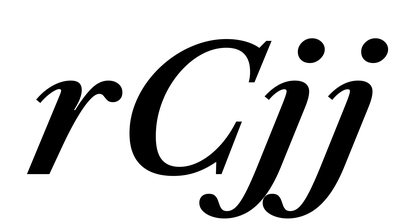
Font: LibreCaslonText-Italic_SemiBold_Italic